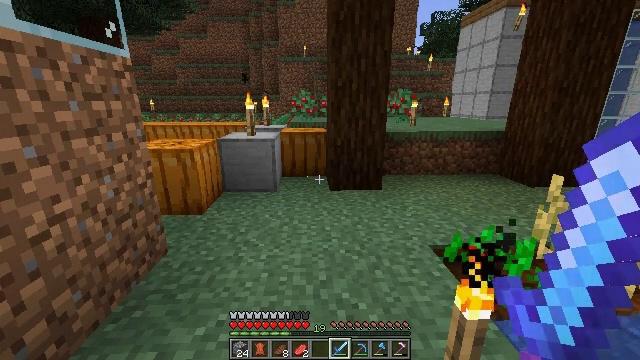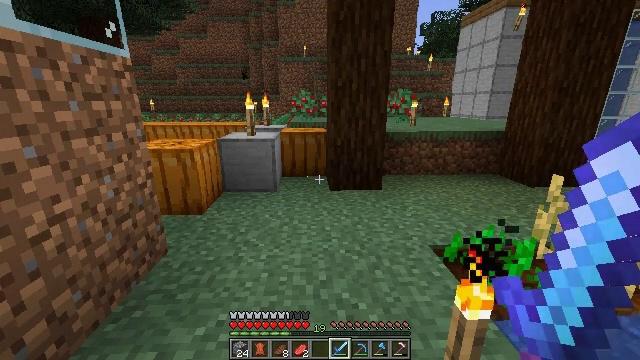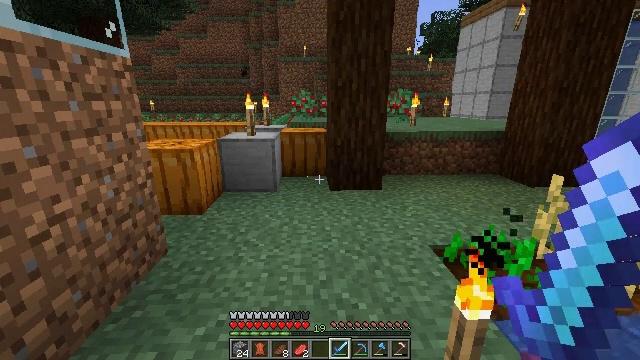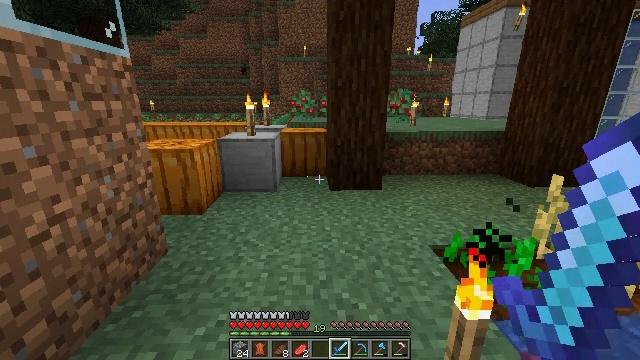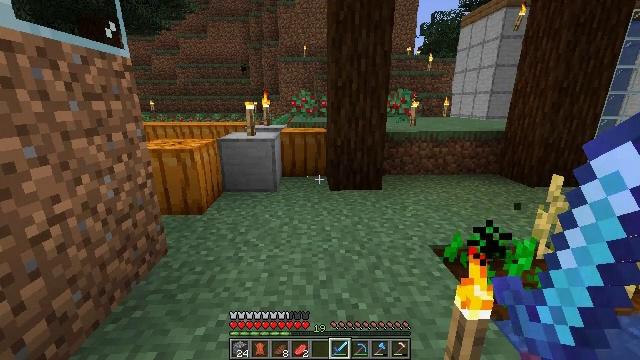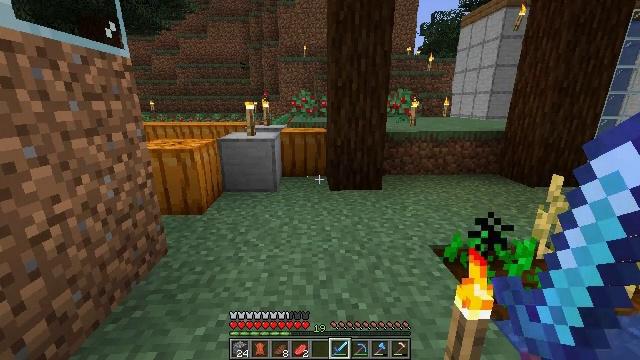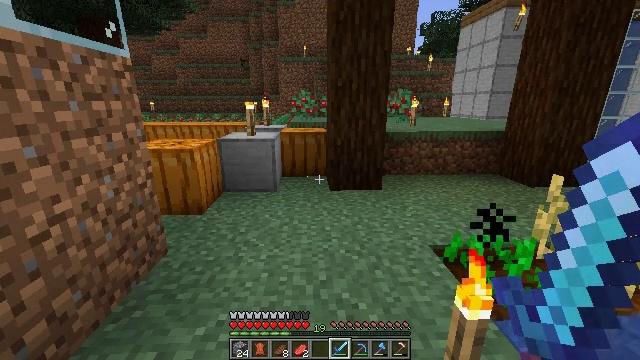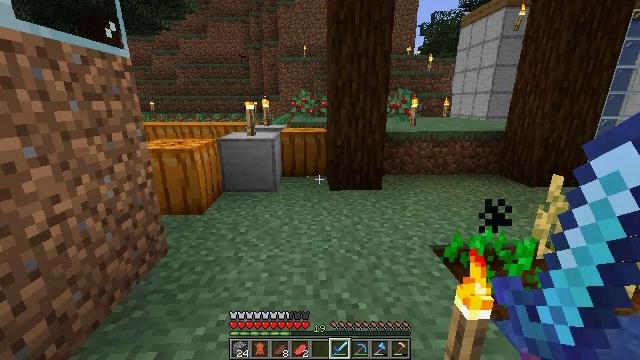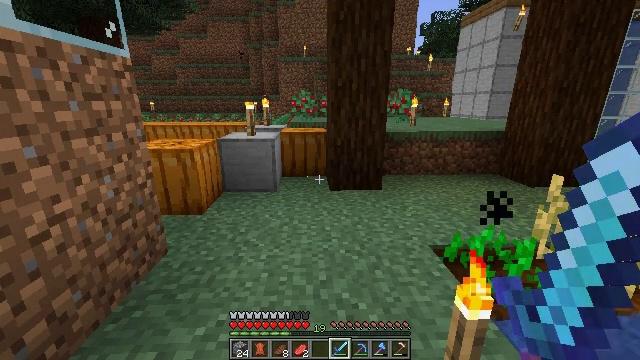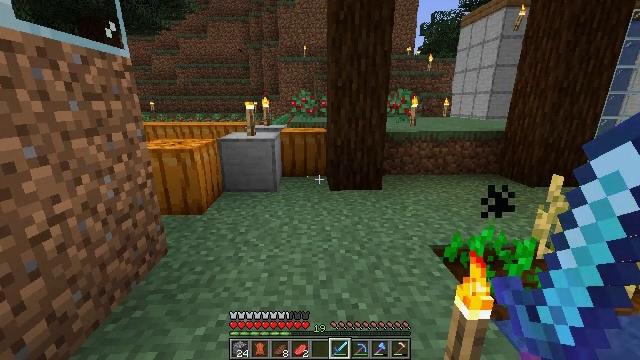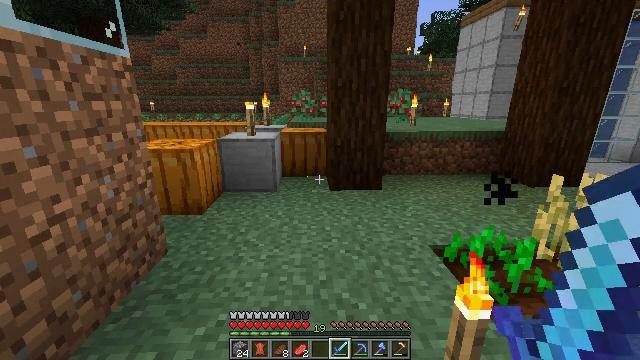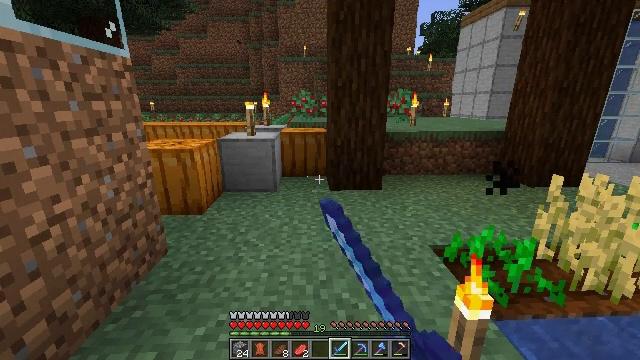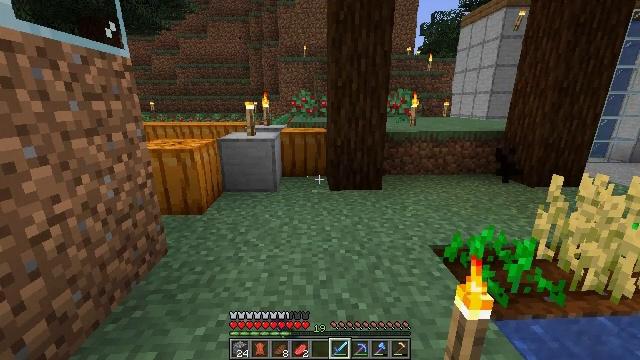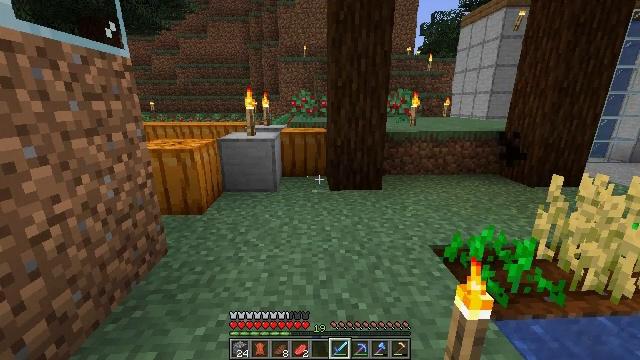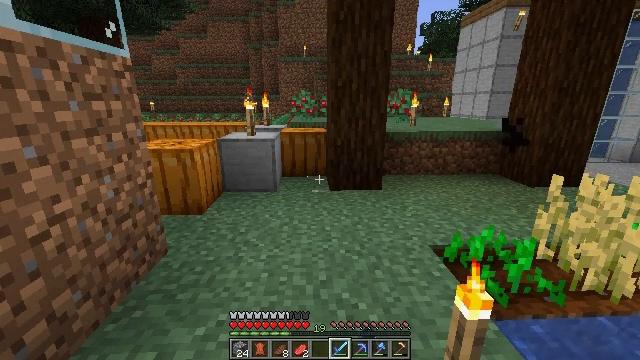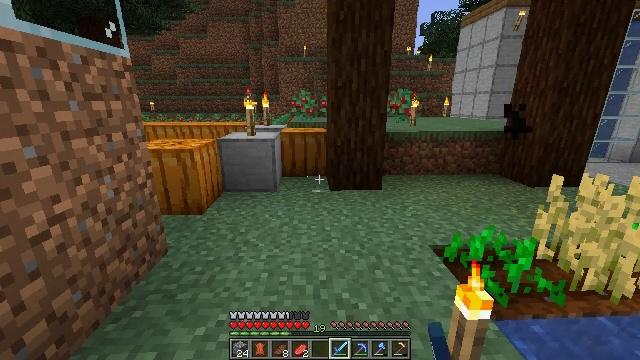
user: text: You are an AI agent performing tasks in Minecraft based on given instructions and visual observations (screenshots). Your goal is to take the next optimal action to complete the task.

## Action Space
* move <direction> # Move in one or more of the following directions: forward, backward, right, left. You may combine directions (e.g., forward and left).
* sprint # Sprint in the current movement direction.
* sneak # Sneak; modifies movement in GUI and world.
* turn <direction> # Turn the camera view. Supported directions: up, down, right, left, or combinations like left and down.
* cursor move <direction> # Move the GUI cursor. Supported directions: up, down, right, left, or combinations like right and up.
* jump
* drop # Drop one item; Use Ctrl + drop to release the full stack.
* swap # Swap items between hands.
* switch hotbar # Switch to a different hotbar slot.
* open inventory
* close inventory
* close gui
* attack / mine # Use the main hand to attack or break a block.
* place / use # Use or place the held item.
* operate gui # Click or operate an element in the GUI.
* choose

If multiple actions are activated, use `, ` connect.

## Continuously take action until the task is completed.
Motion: motion action
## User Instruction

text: Gather wheat by left-clicking on it.
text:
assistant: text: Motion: no_op
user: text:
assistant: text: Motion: no_op
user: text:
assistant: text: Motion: no_op
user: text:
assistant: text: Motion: no_op
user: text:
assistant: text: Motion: no_op
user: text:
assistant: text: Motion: no_op
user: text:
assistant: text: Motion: no_op
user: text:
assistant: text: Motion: no_op
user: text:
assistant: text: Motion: no_op
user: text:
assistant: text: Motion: attack / mine
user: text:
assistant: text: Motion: attack / mine
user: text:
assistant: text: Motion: no_op
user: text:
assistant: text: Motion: no_op
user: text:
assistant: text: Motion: no_op
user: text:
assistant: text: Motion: no_op
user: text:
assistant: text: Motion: no_op
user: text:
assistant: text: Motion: no_op
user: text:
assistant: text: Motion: no_op
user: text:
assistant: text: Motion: no_op
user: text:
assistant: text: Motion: no_op
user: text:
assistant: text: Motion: no_op
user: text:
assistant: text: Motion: no_op
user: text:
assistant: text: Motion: move forward
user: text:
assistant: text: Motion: move forward
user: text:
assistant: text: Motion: move forward, turn left
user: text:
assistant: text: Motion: move forward, turn left
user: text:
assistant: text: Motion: move forward and move right, turn left
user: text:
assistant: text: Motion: move forward and move right, turn left
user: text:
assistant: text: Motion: move forward and move right, turn left
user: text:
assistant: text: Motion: move forward and move right, turn left